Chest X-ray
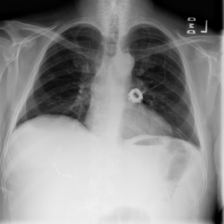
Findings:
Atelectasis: positive
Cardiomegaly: negative
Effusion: negative
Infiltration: negative
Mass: negative
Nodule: positive
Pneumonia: negative
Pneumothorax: negative
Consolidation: negative
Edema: negative
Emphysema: negative
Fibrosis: negative
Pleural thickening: negative
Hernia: negative